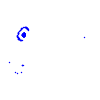
Particle: electron